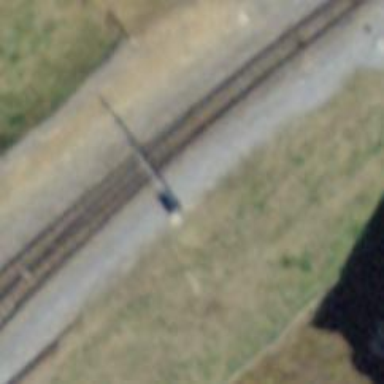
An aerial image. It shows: Railway switch.